Aerial crown-view tile of a tropical tree (Barro Colorado Island, Panama), acquired 20250217:
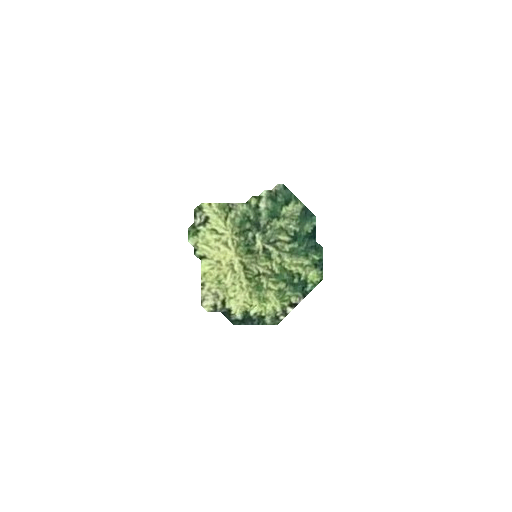
Species: Quararibea stenophylla
GBIF accepted scientific name: Quararibea stenophylla
Crown area: 20.393 m²